Question: I have an open source package with lots of classes over different submodules. All classes have methods 'fit' and 'transform', and inherit 'fit_transform' from sklearn. All classes have docstrings that follow numpydoc with subheadings Parameters, Attributes, Notes, See Also, and Methods, where I list 'fit', 'transform' and 'fit_transform'. I copy an example of a class:
'''
class DropFeatures(BaseEstimator, TransformerMixin):
"""
Some description.
Parameters
----------
features_to_drop : str or list, default=None
Variable(s) to be dropped from the dataframe
Methods
-------
fit
transform
fit_transform
"""
def __init__(self, features_to_drop: List[Union[str, int]]):
some init parameters
def fit(self, X: pd.DataFrame, y: pd.Series = None):
"""
This transformer does not learn any parameter.
Verifies that the input X is a pandas dataframe, and that the variables to
drop exist in the training dataframe.
Parameters
----------
X : pandas dataframe of shape = [n_samples, n_features]
The input dataframe
y : pandas Series, default = None
y is not needed for this transformer. You can pass y or None.
Returns
-------
self
"""
some functionality
return self
def transform(self, X: pd.DataFrame):
"""
Drop the variable or list of variables from the dataframe.
Parameters
----------
X : pandas dataframe
The input dataframe from which features will be dropped
Returns
-------
X_transformed : pandas dataframe,
shape = [n_samples, n_features - len(features_to_drop)]
The transformed dataframe with the remaining subset of variables.
"""
some more functionality
return X
'''
In the conf.py for Sphinx I include:
'''
extensions = [
"sphinx.ext.autodoc", # Core Sphinx library for auto html doc generation from docstrings
"sphinx.ext.autosummary", # Create neat summary tables for modules/classes/methods etc
"sphinx.ext.intersphinx", # Link to other project's documentation (see mapping below)
"sphinx_autodoc_typehints", # Automatically document param types (less noise in class signature)
"numpydoc",
"sphinx.ext.linkcode",
]
numpydoc_show_class_members = False
# generate autosummary even if no references
autosummary_generate = True
autosummary_imported_members = True
'''
When I build the documents using 'sphinx-build -b html docs build', the docs are built perfectly fine, but I get 3 warnings per class, one for each of the methods, that says:
'''
warning: autosummary: stub file not found for the methods of the class. check your autosummary_generate settings
'''
I've exhausted all my searching resources, and I am ready to give up. Would someone know either how to prevent that warning or how to make sphinx not print it to the console?
I attach a copy of the error and I can provide a link to the PR to the repo if needed

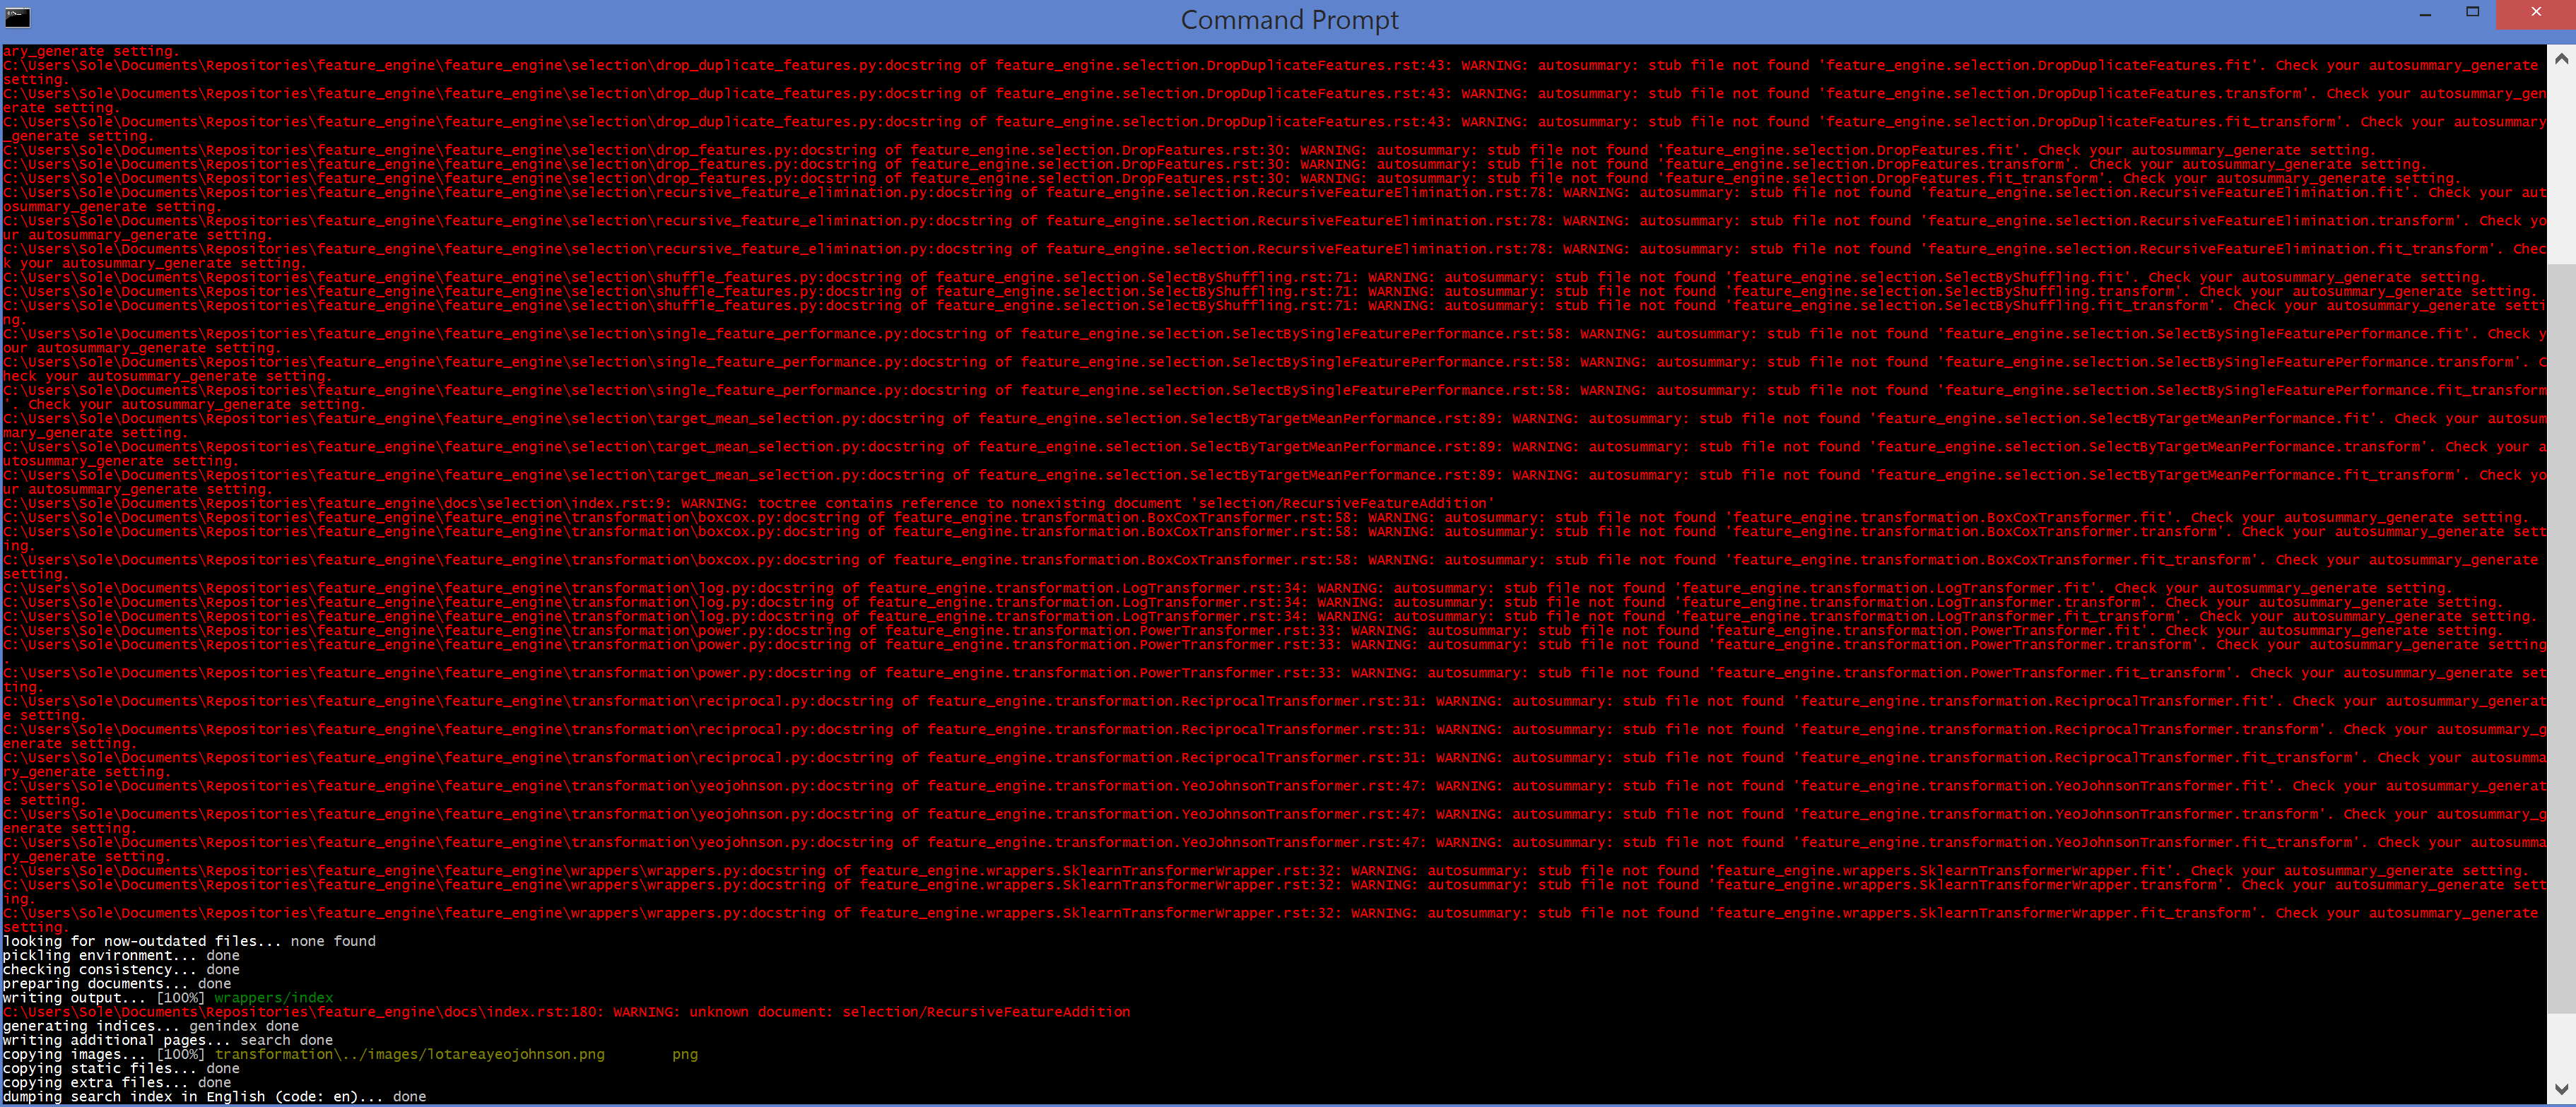
Answer: Ok, after 3 days, I nailed it. The secret is add a short description to the methods in the docstrings after the heading "Methods" instead of leaving them empty as I did.
So:
'''
class DropFeatures(BaseEstimator, TransformerMixin):
Some description.
Parameters
----------
features_to_drop : str or list, default=None
Variable(s) to be dropped from the dataframe
Methods
-------
fit:
some description
transform:
some description
fit_transform:
some description
'''